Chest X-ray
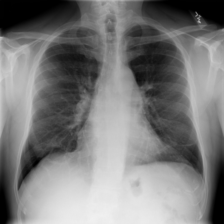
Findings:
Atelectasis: negative
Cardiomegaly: negative
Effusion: negative
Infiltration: negative
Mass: negative
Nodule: positive
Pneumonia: negative
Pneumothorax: negative
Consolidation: negative
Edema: negative
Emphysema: negative
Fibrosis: negative
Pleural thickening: negative
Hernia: negative